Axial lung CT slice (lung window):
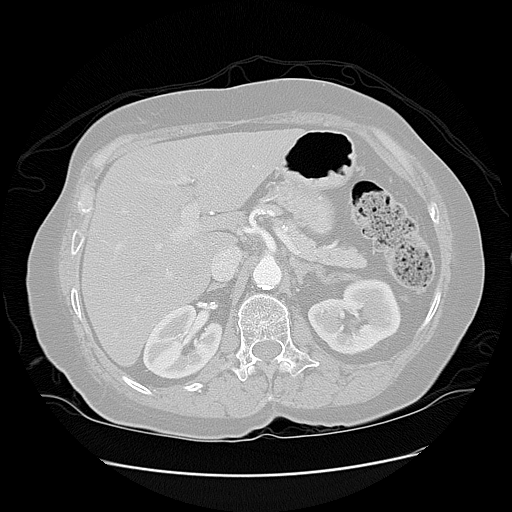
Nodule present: no